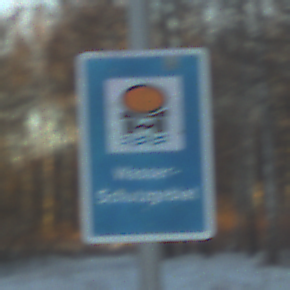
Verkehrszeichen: Wasserschutzgebiet
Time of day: SunriseSunset
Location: Outdoor (Nature)
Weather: Clear
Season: Winter
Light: Natural